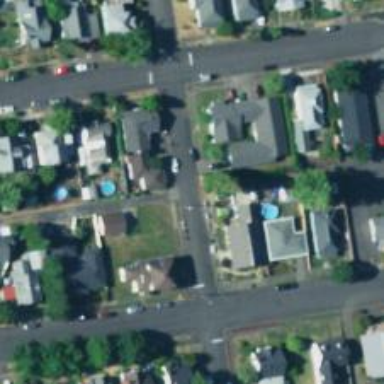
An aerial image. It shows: Alley classified as service road.